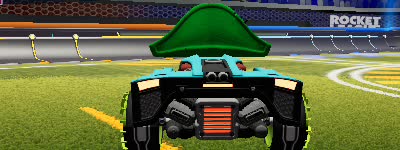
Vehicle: breakout